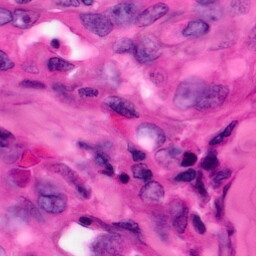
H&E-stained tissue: Pancreatic